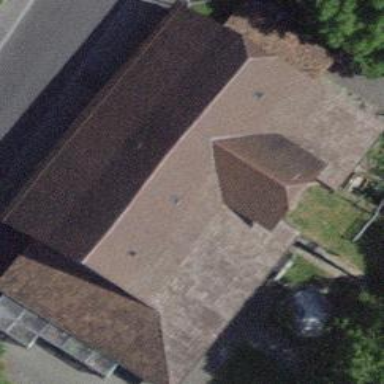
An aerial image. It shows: Shed building.